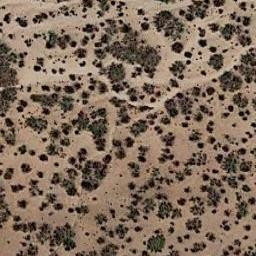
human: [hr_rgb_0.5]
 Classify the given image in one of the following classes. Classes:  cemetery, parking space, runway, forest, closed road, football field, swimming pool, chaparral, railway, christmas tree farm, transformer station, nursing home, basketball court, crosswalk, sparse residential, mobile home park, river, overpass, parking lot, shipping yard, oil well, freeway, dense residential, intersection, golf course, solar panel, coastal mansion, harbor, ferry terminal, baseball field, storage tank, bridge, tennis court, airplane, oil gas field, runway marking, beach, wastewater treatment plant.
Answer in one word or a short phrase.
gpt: chaparral